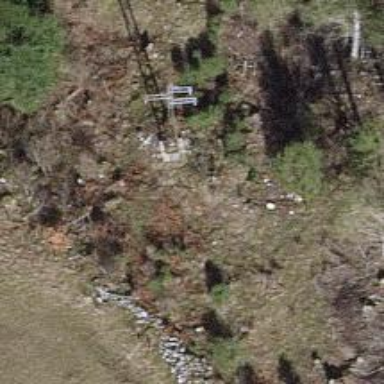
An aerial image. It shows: Power line with three cables.